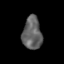
Tissue: skin
Cell type: Epithelial cells
Senescence score: 0.2656
Nuclear area (px): 612
Mean DAPI intensity: 98.467